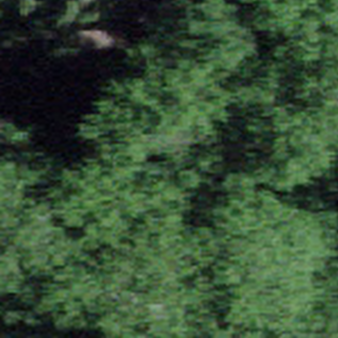
Label: other